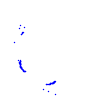
Particle: proton